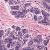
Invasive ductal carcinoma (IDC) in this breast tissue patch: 0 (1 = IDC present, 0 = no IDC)